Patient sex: M
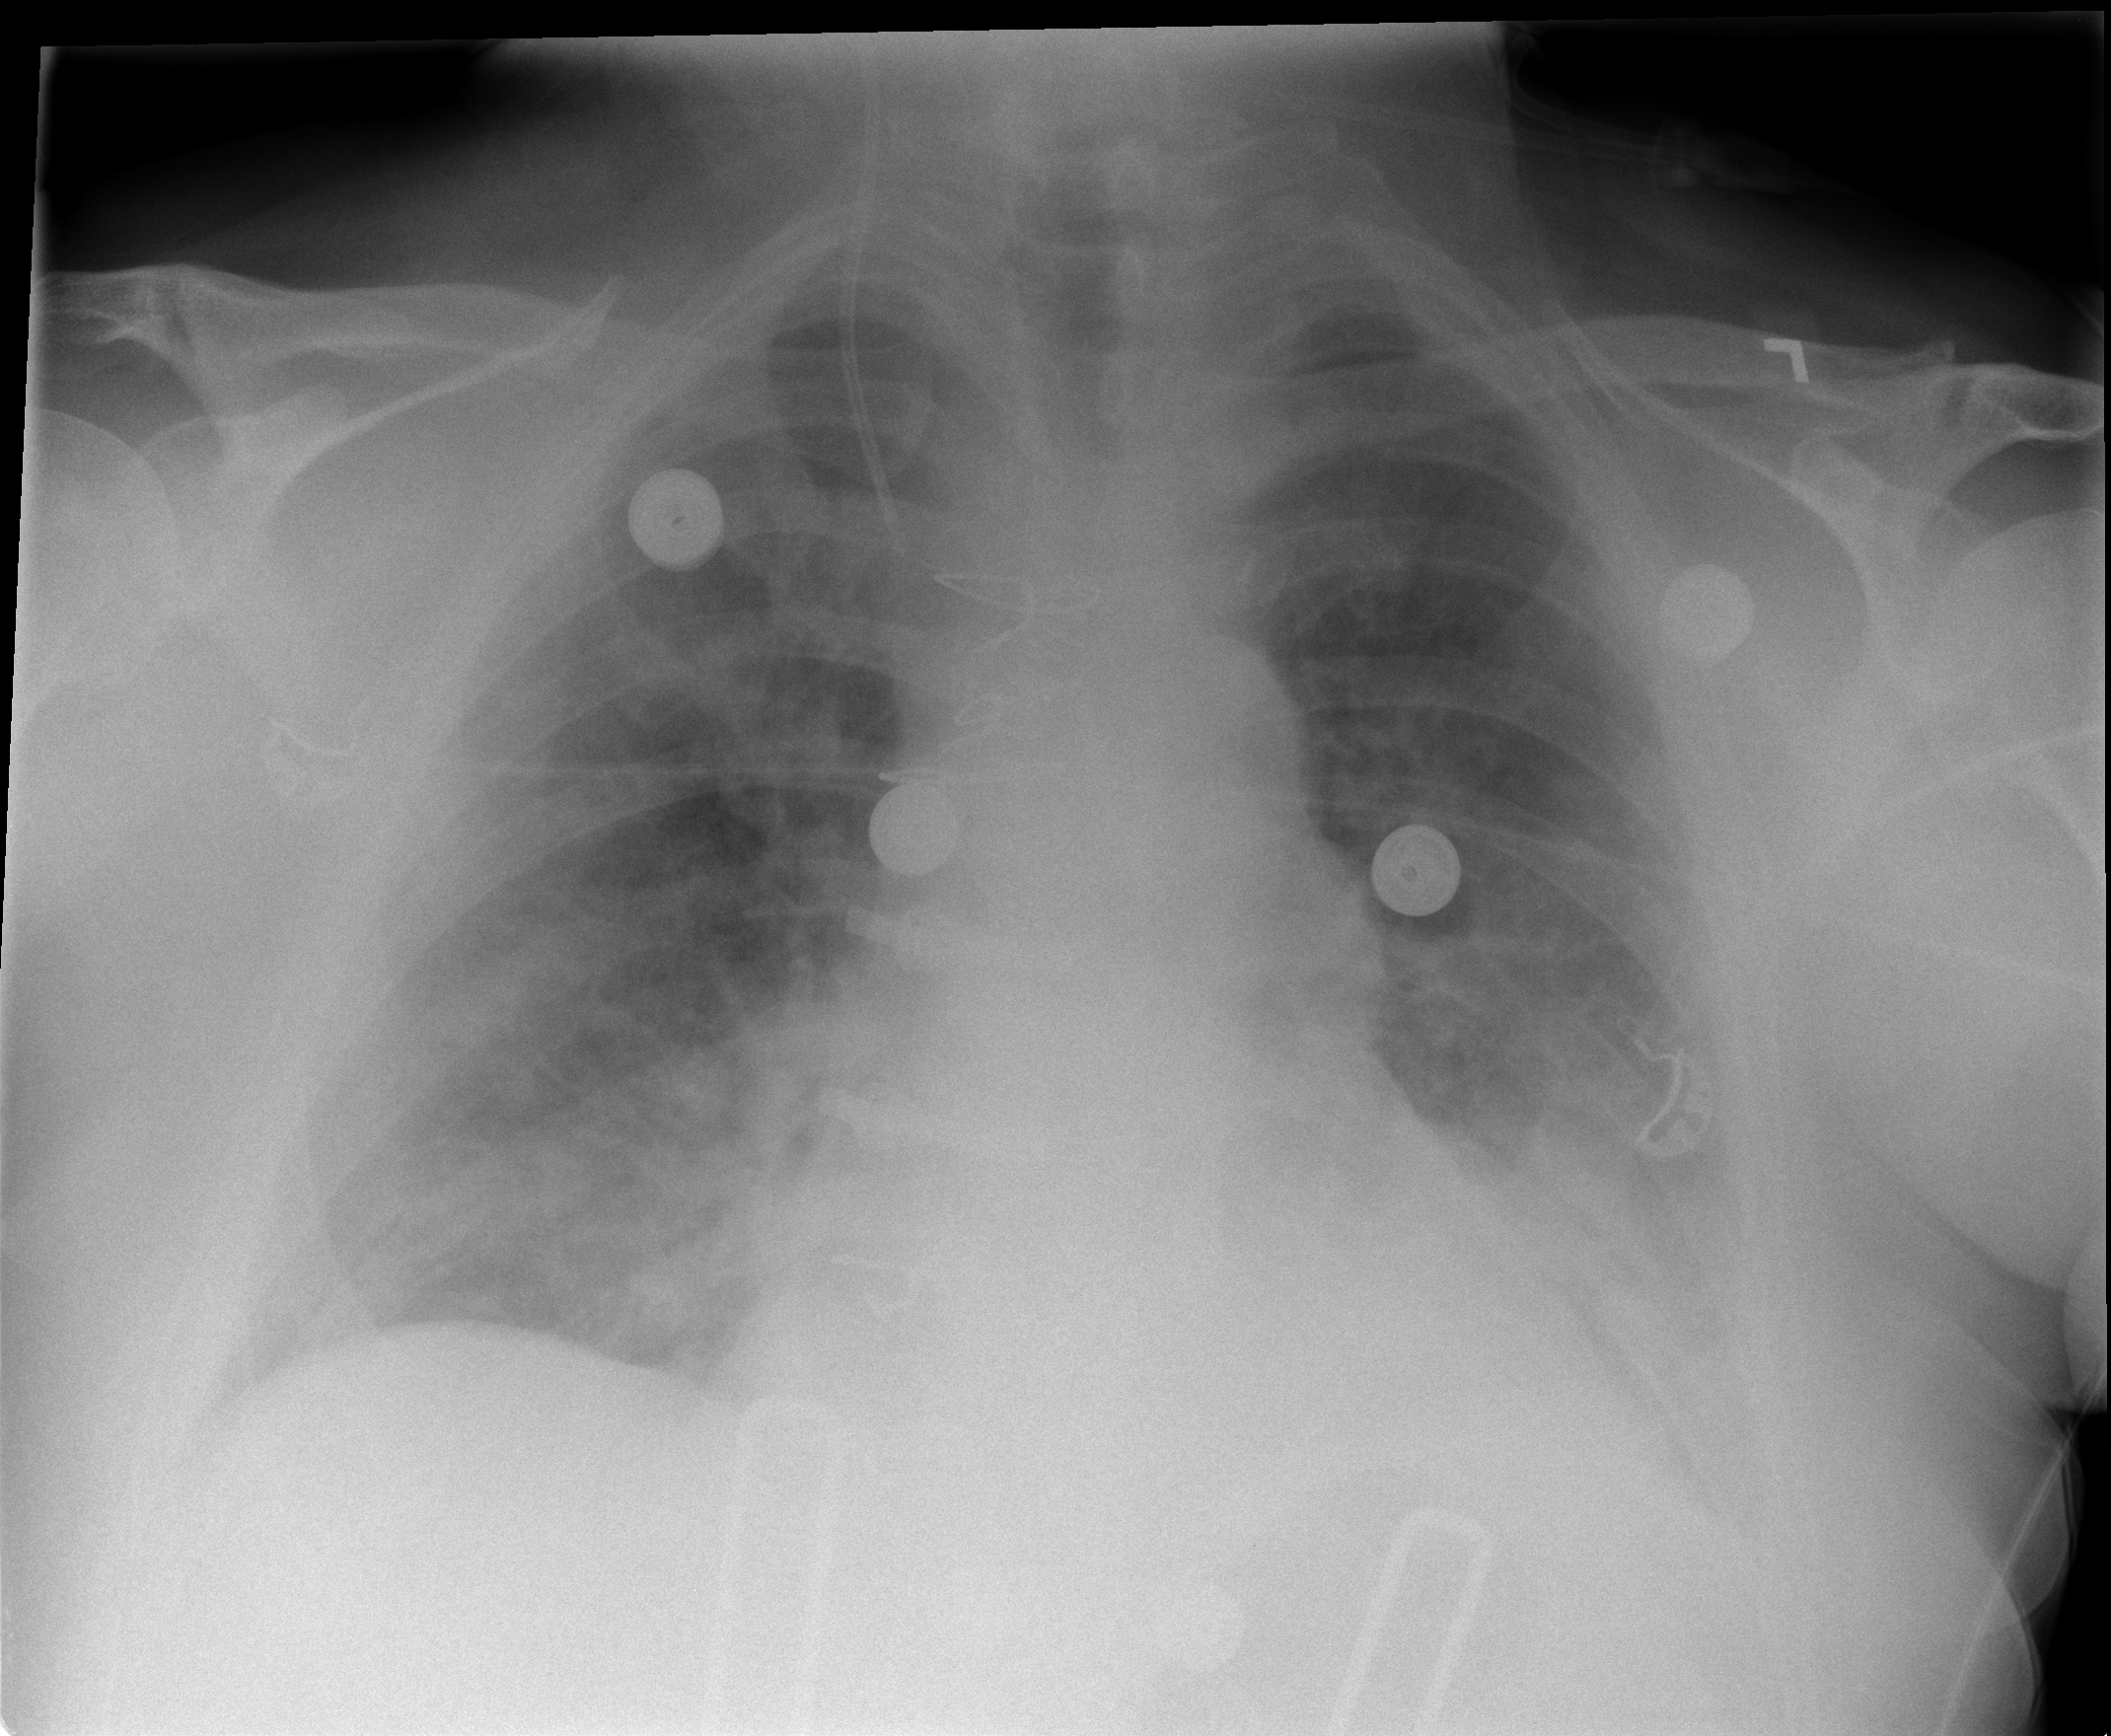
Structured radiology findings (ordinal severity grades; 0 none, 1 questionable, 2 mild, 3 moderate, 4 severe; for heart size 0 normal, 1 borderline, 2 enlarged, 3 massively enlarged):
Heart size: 1
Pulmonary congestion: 2
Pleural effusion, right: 0
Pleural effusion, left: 2
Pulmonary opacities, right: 2
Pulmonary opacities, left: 2
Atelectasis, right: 0
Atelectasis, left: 2